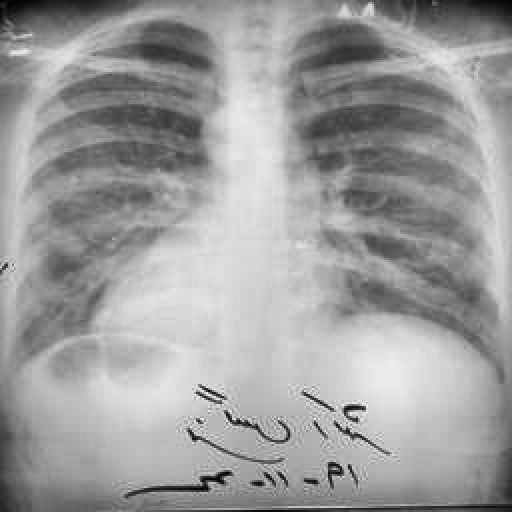
Finding: TUBERCULOSIS